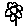
Label: flower